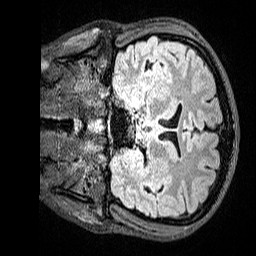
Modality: FLAIR
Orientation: coronal
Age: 22
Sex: female
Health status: healthy
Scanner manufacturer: siemens
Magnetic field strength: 3 T
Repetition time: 5 s
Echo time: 0.388 s